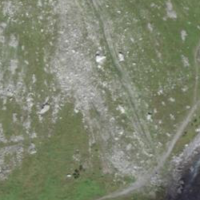
EUNIS habitat code: 32
Species observed at this site:
Zygiella x-notata
Hyles gallii
Phylloneta impressa